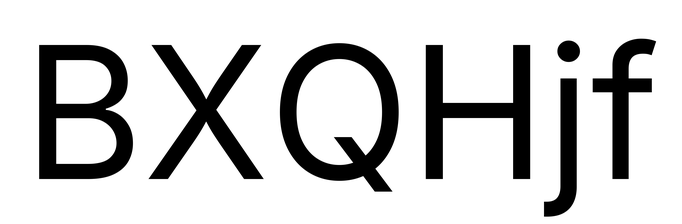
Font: Inter_Regular